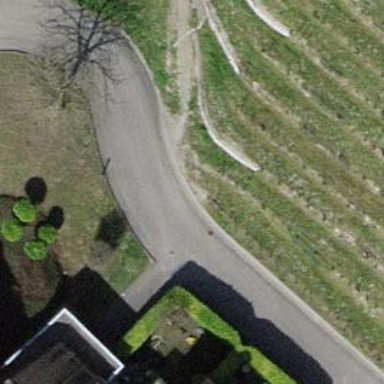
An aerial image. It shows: Track road with grass paver surface.